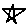
Label: star